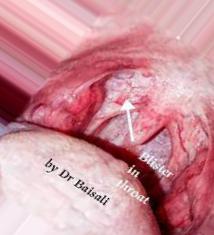
Condition: Mouth Ulcer